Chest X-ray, AP view. Patient: 46 years old, sex F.
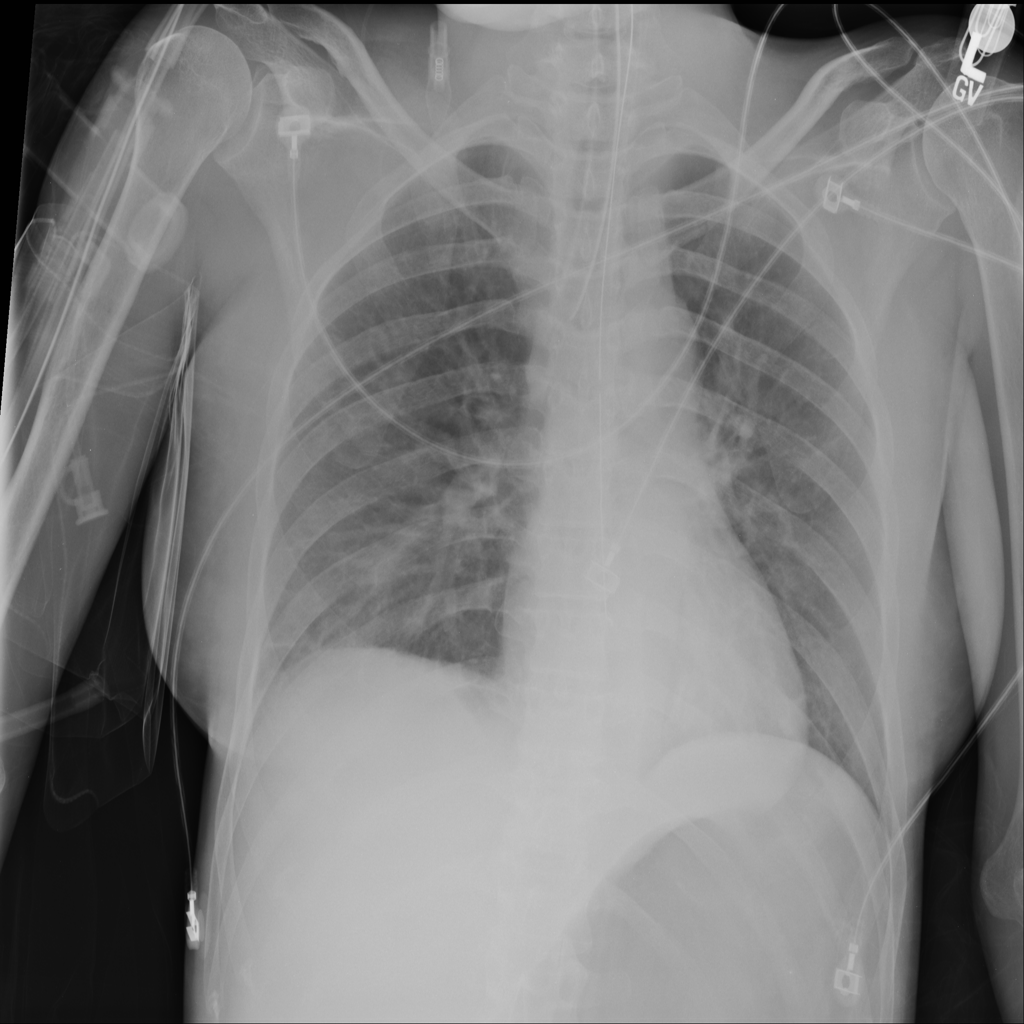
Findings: Consolidation, Infiltration